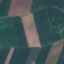
Land use / land cover: AnnualCrop